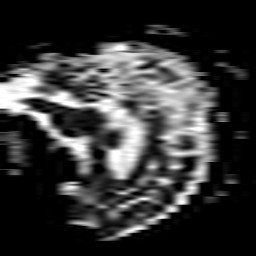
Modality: ADC
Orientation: sagittal
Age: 50
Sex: male
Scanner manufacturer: philips
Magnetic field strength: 3 T
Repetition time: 4.106 s
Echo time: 0.06119 s